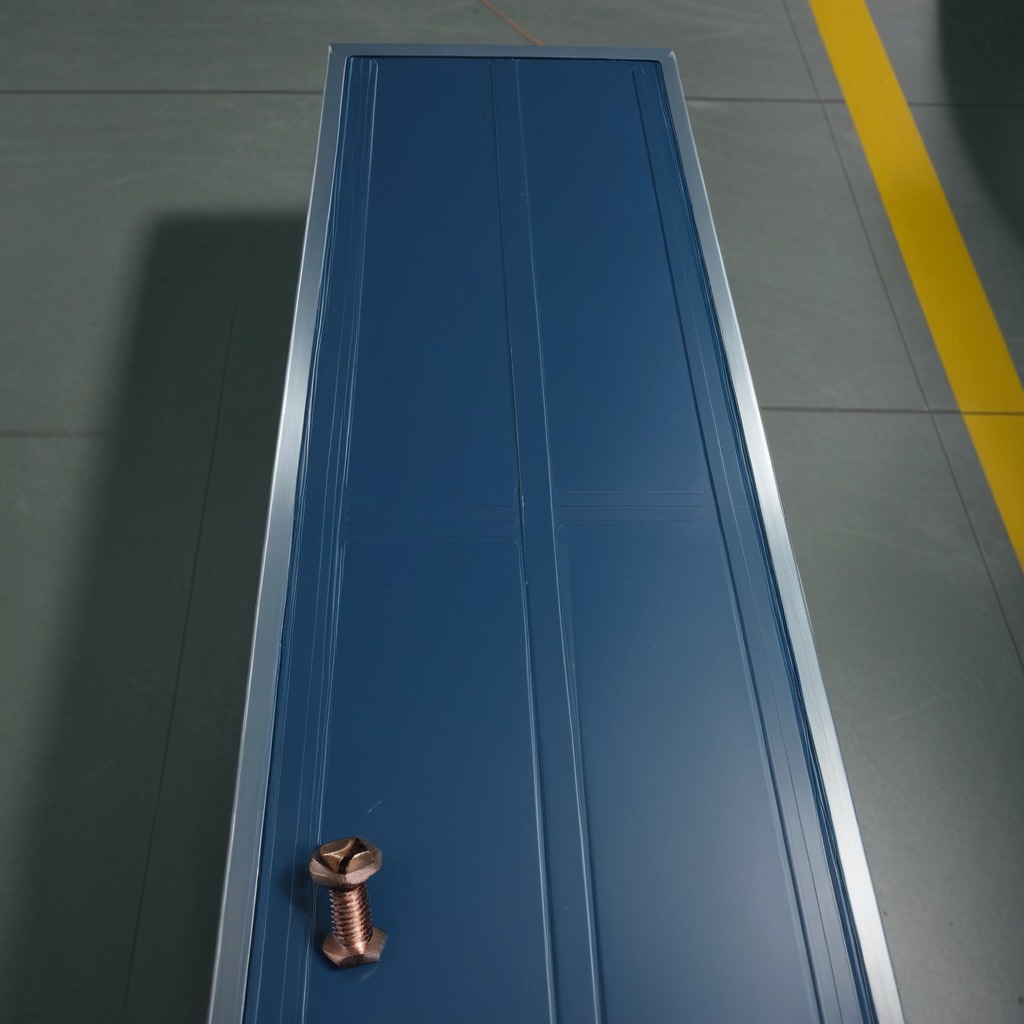
A metal screw is lying on the toolbox surface in an airplane hangar workshop 8K.